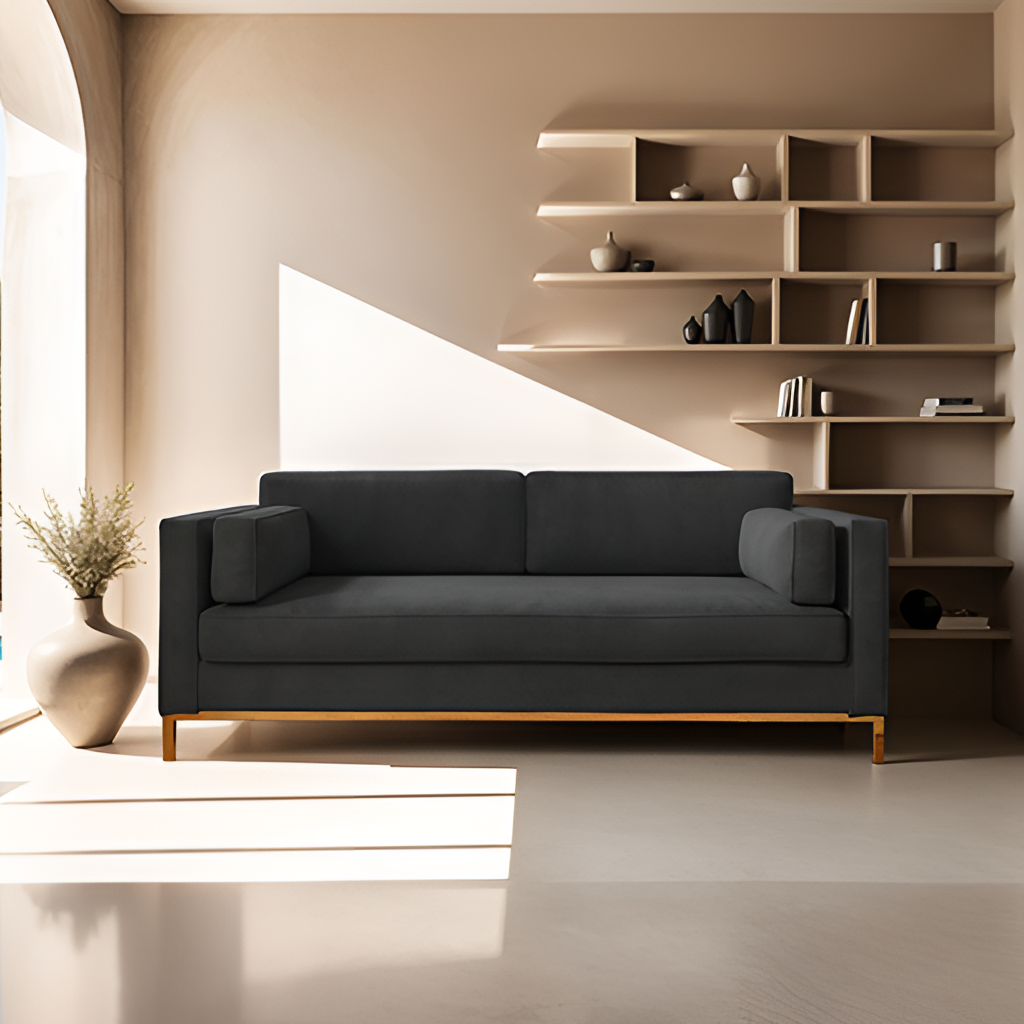
fabric sofa, living room, beige concrete flooring, with smooth pattern, beige paint wallpaper, with solid pattern, minimalist